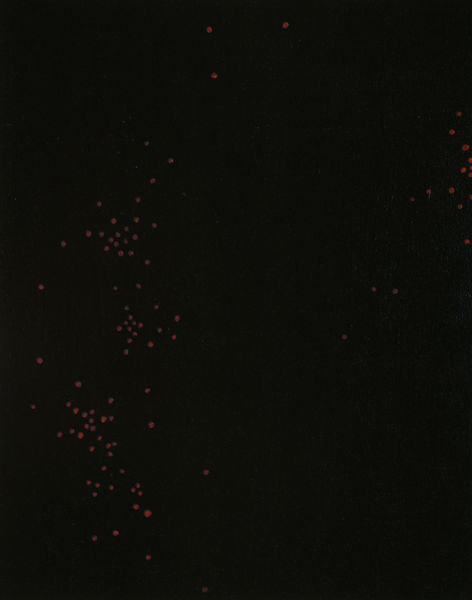
Titel: Punkte. Komposition Nr. 119
Künstler: Alexander Rodtschenko
Standort: Köln
Institution: Galerie Gmurzynska
Schlagwörter: dunkel, himmel, licht, nacht, schwarz, rot, malerei, abstrakt, detail, leuchten, punkte, sterne, schimmel, flecken, schwartz, milchstrasse, verstreut